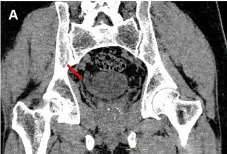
(A) Coronary section of CT examination before PCNL indicated the dilation of right ureter (red arrow).
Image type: radiology (ct)